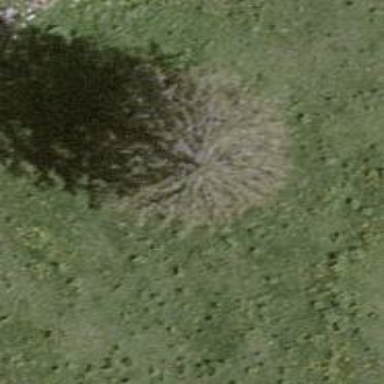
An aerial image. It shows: Single tag "natural: tree."